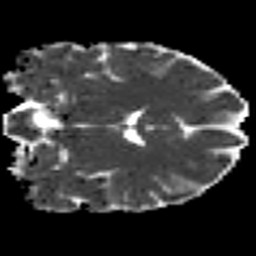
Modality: MD
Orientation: coronal
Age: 24
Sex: male
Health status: healthy
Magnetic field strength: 3 T
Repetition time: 8.4 s
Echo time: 0.0926 s